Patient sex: M
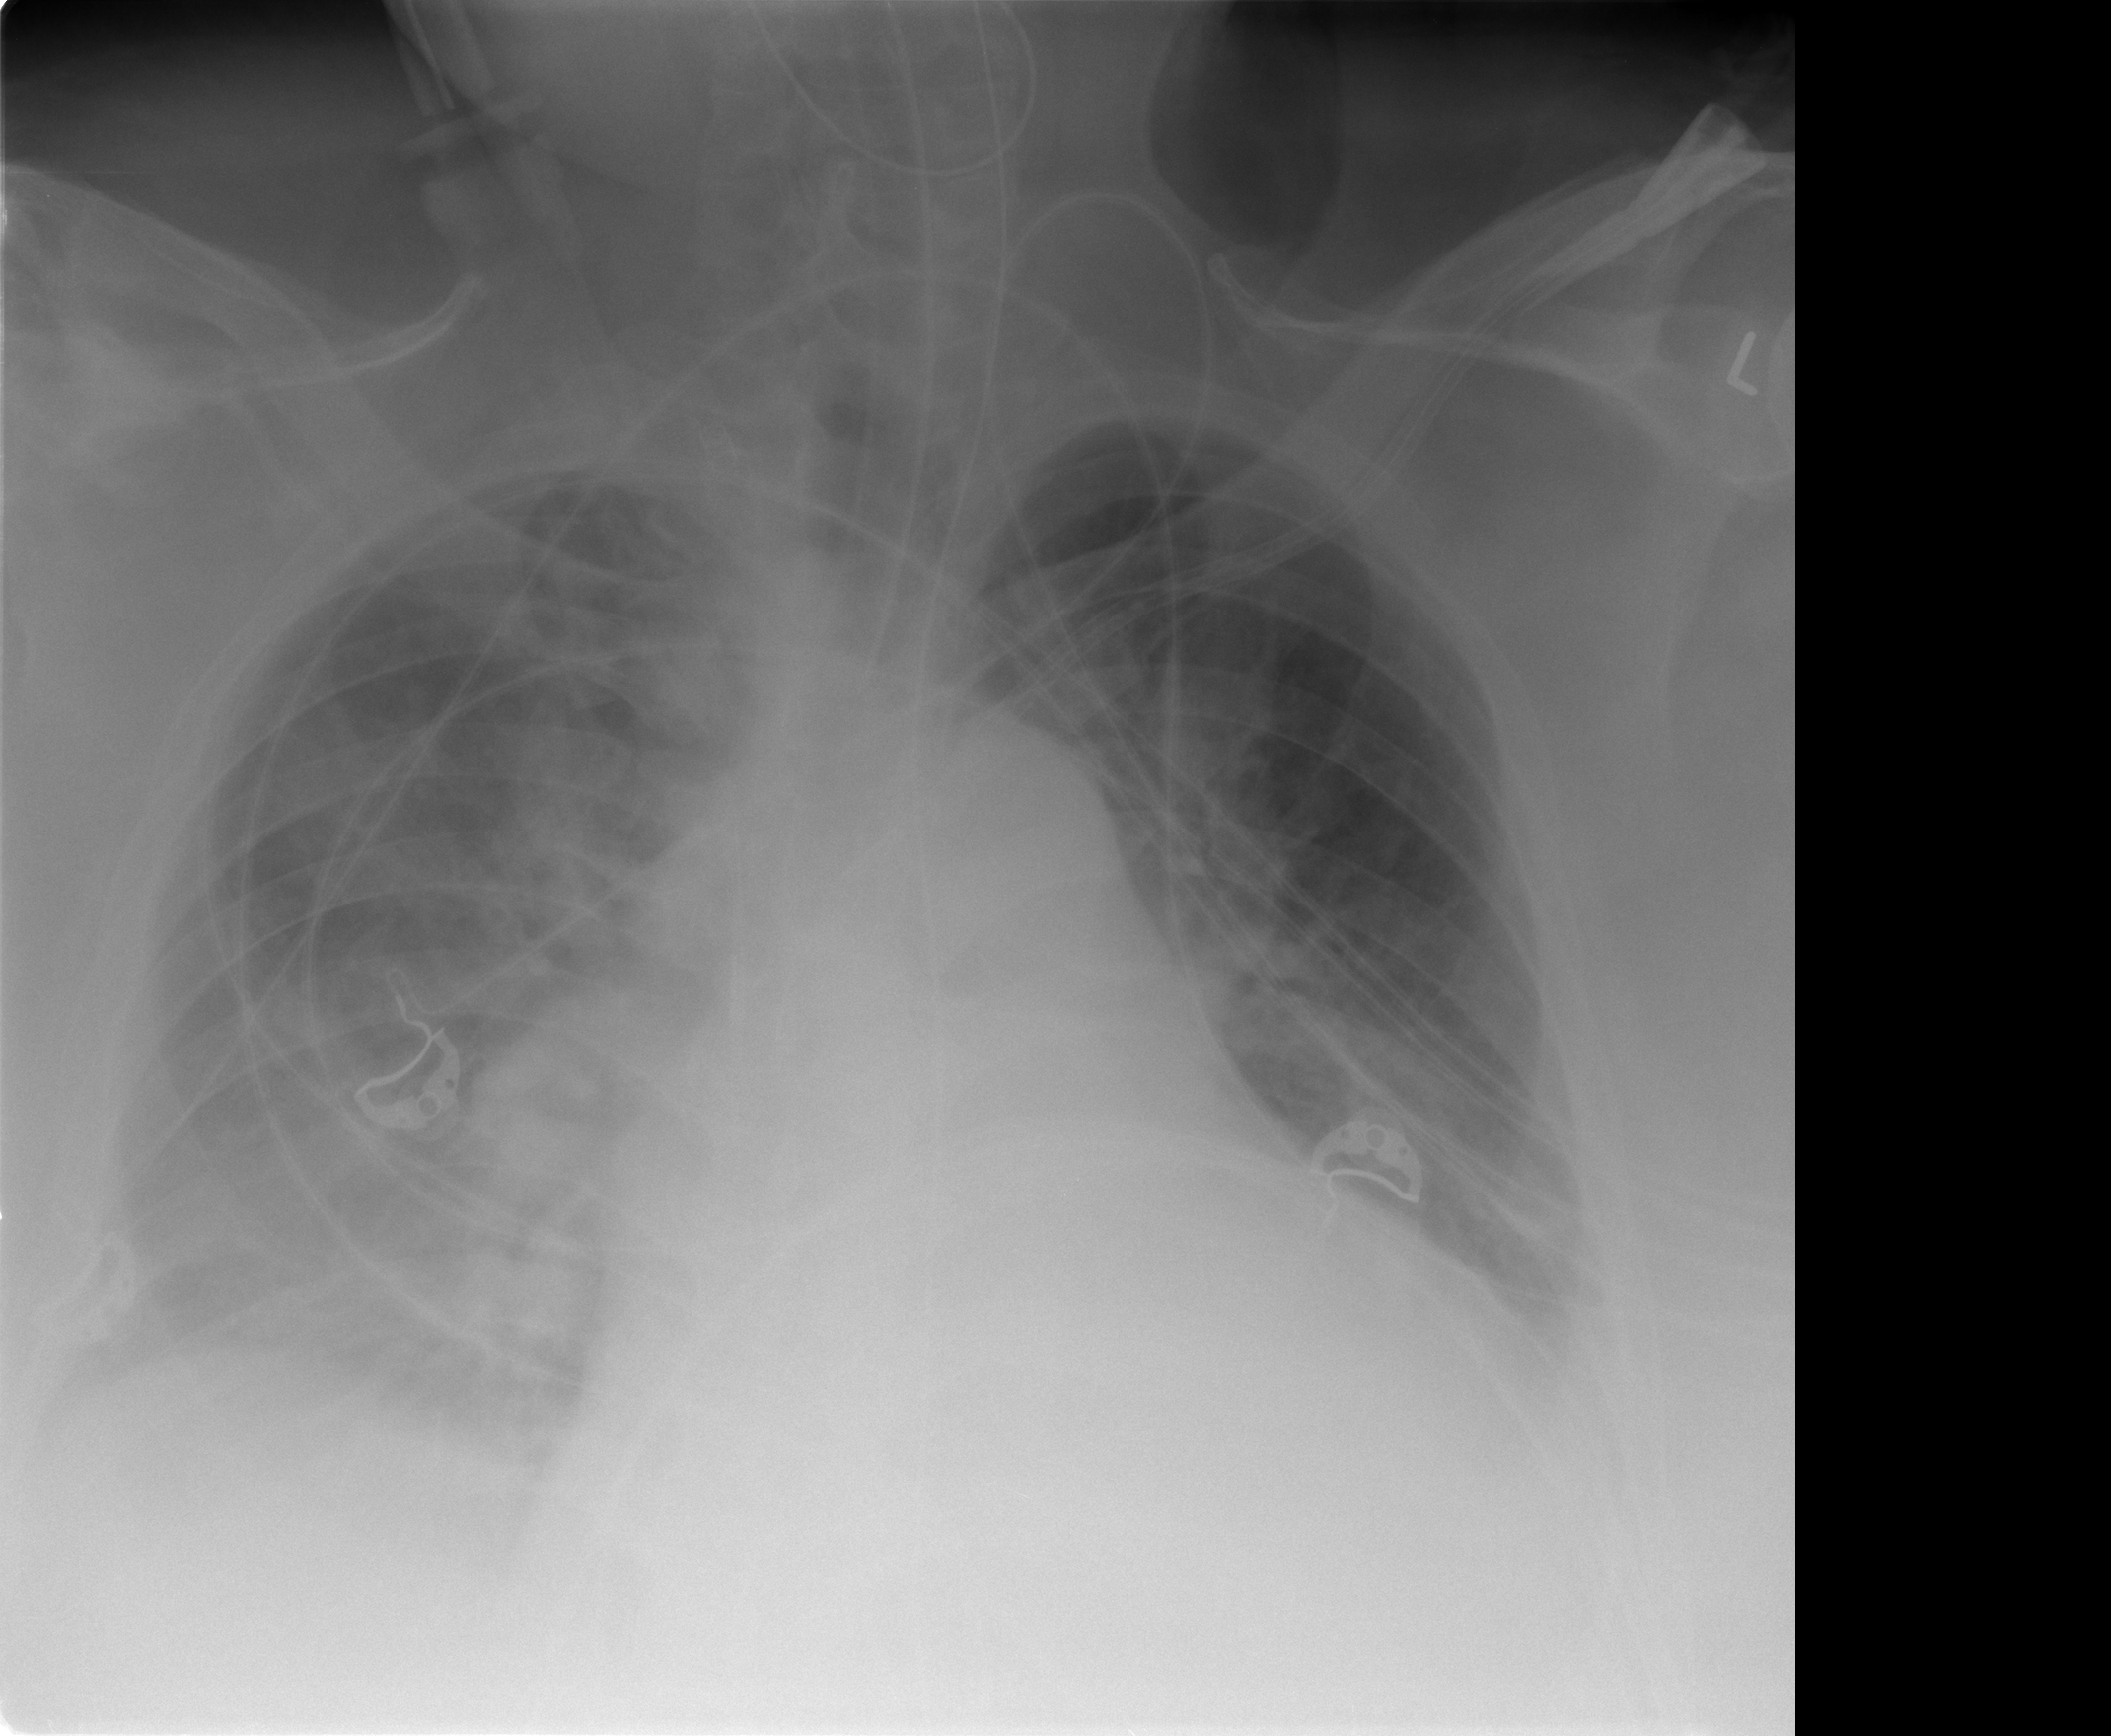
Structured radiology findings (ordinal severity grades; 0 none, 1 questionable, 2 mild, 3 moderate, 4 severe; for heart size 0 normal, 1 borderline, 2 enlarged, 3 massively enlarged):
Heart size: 2
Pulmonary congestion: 3
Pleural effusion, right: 2
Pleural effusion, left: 2
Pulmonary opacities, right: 3
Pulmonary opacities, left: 2
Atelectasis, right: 2
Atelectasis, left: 2